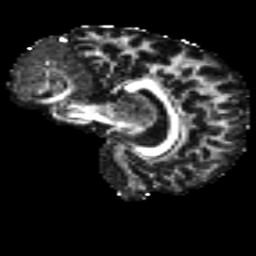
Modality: FA
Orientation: sagittal
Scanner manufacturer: siemens
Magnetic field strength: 3 T
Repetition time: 4.16 s
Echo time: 0.0806 s